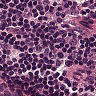
Metastatic tissue present: no